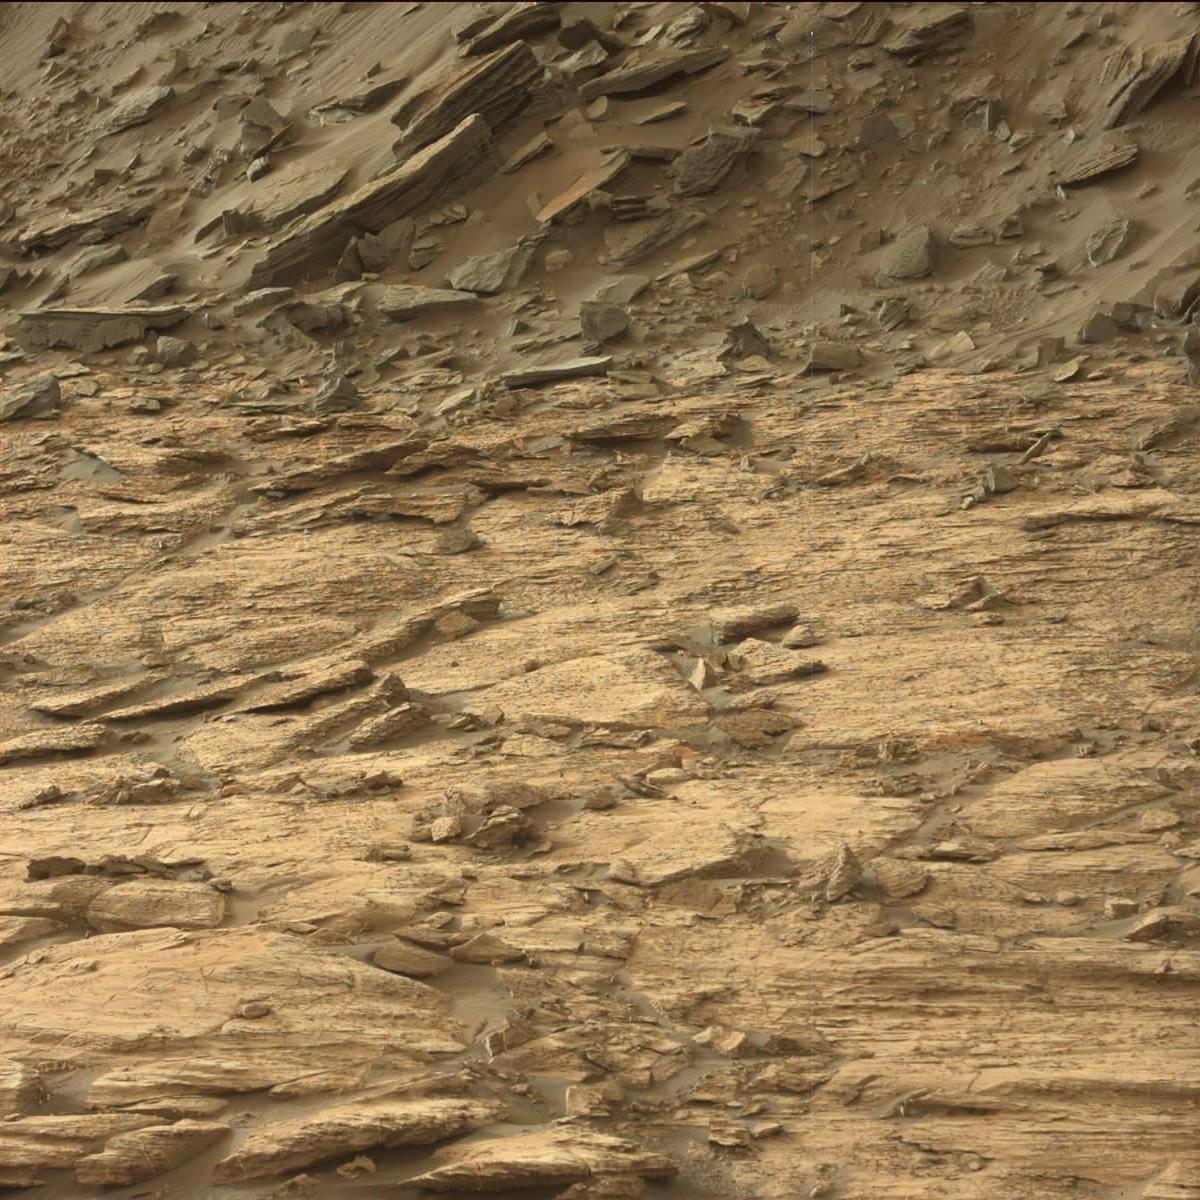
Terrain classes present: Bedrock, Rock, Sand / Soil